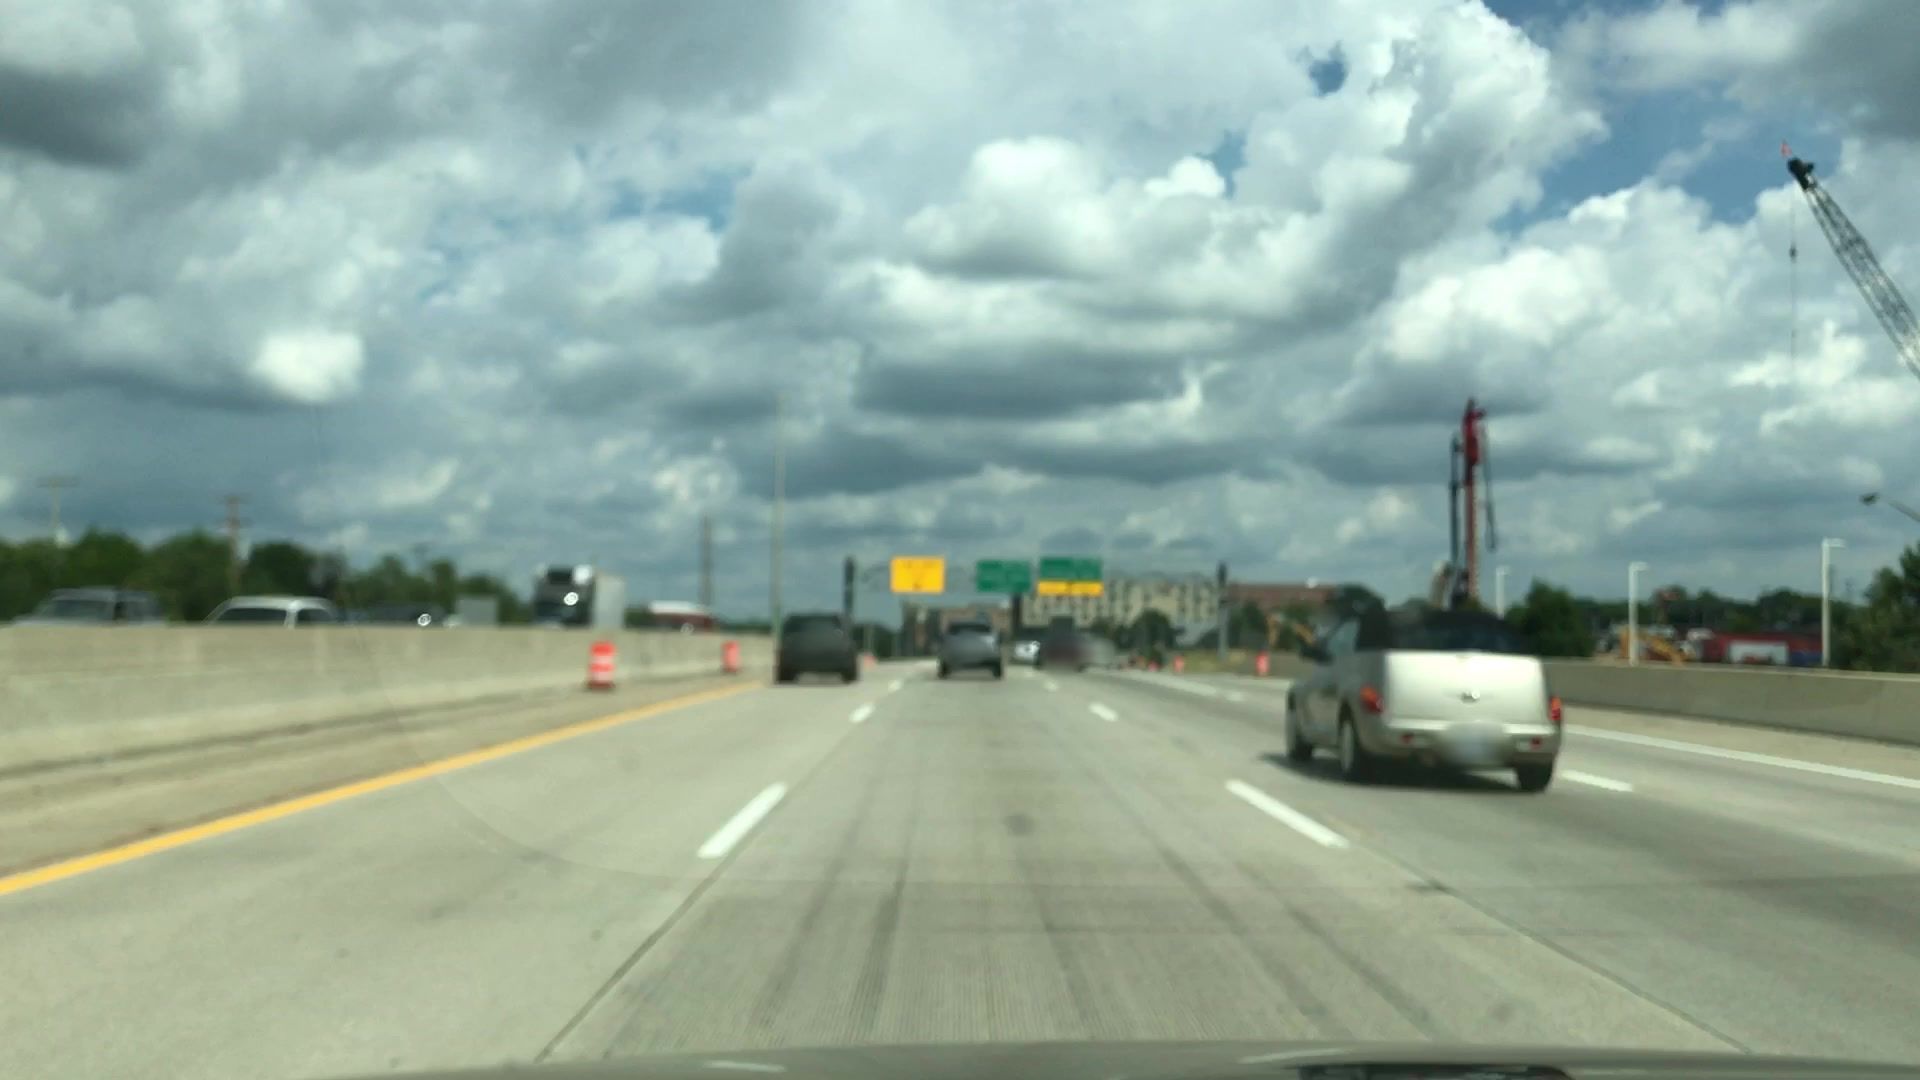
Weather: cloudy
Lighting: day
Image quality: slightly poor
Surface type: driving surface
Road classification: motorway
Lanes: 3
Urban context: urban centre
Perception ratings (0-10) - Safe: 5.21, Lively: 1.7, Beautiful: 1.98, Boring: 1.22, Depressing: 5.93, Wealthy: 1.47